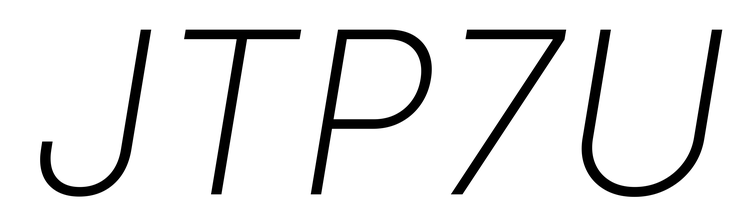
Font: Inter-Italic_ExtraLight_Italic